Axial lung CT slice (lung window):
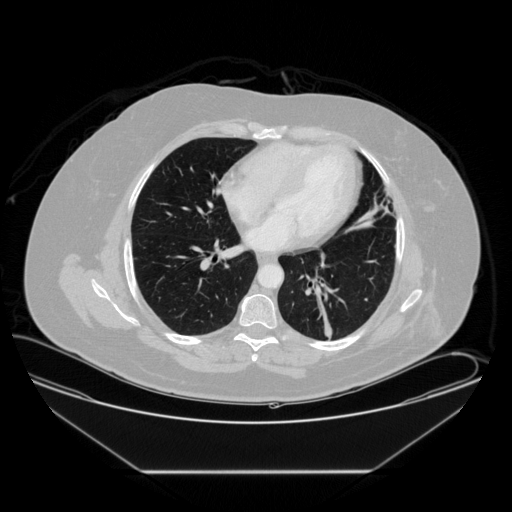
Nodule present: no